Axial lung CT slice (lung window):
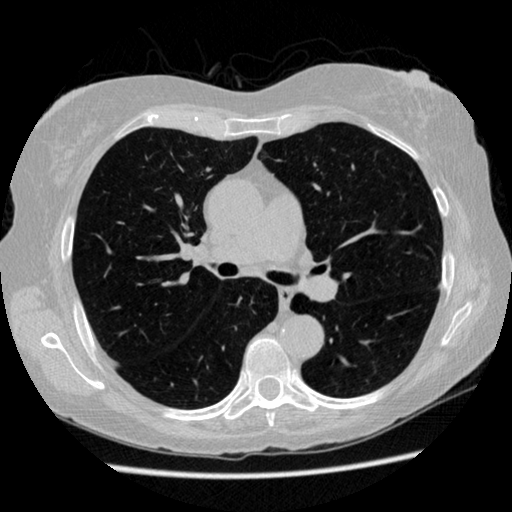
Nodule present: no